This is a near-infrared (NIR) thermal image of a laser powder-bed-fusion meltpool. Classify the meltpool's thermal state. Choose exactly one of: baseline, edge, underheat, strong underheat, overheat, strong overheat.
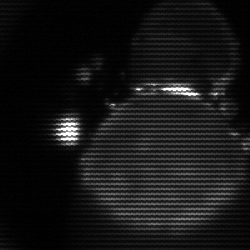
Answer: edge